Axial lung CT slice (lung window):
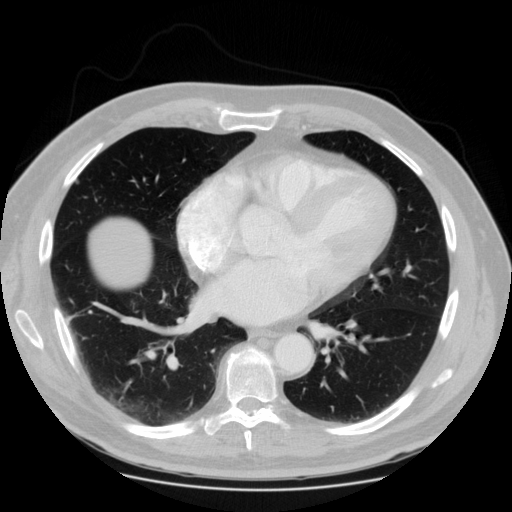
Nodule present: no